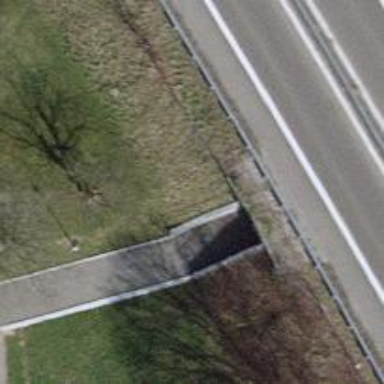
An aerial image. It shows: Tunnel footway.